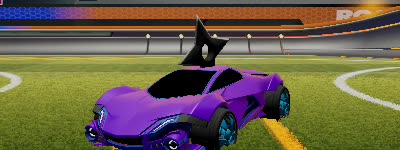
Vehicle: werewolf